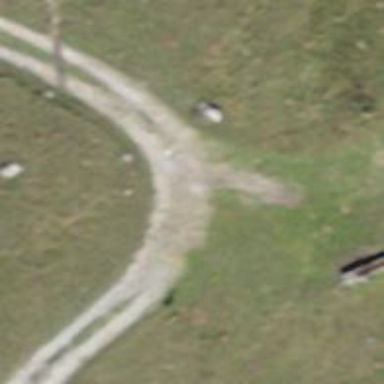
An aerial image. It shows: Guidepost providing information.